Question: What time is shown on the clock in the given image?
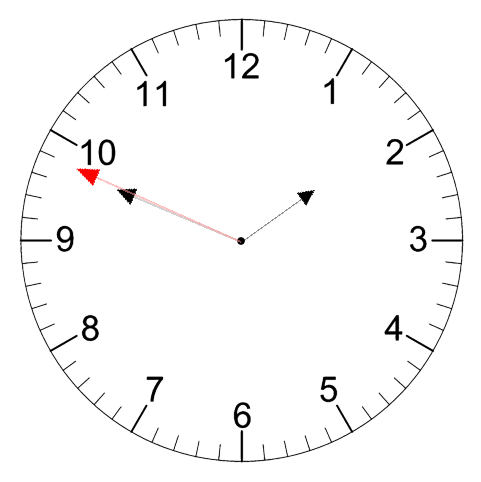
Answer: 01:48:49